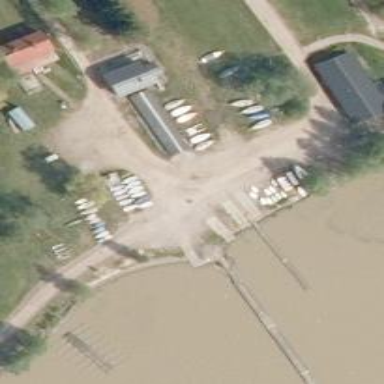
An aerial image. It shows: Slipway on leisure land.